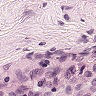
Metastatic tissue present: no